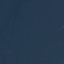
Label: SeaLake